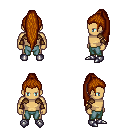
a pixel art fantasy rpg character, male body template, human, tanned skin, leather shoulder armor, teal pants, brunette extra-long topknot hairstyle, cloth bracers, metal boots, four views (front, back, left, right), 2x2 character sprite sheet, small pixel art, hard edges, no anti-aliasing